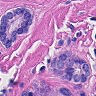
Metastatic tissue present: yes